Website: home-depot
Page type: payment
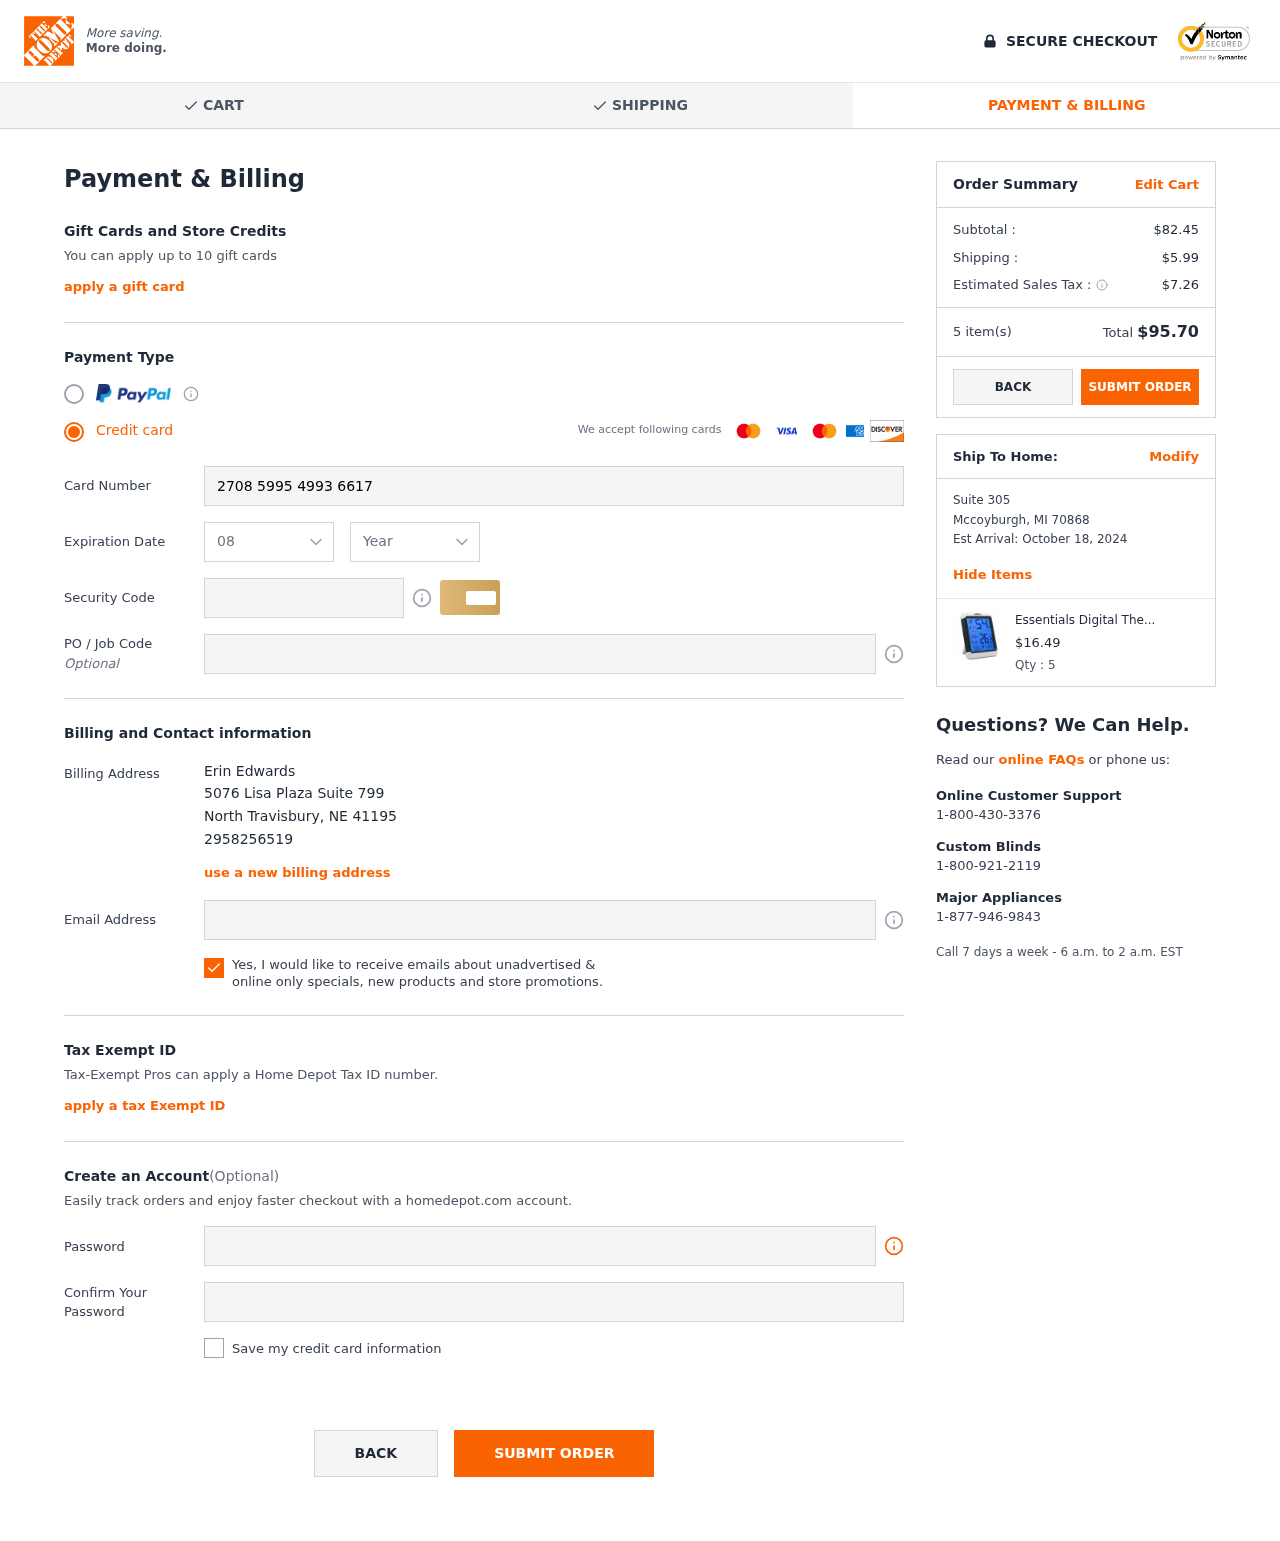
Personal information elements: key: PII_CARD_CVV
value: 394
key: PII_CARD_EXPIRY_MONTH
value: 08
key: PII_CARD_EXPIRY_YEAR
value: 26
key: PII_CARD_NUMBER
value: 2708 5995 4993 6617
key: PII_CITY
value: North Travisbury
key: PII_CITY2
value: Mccoyburgh
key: PII_EMAIL
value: erinedwards@yahoo.com
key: PII_FULLNAME
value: Erin Edwards
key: PII_JOB_CODE
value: J295719
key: PII_PHONE
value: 2958256519
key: PII_POSTCODE
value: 41195
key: PII_POSTCODE2
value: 70868
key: PII_STATE_ABBR
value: NE
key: PII_STATE_ABBR2
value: MI
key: PII_STREET
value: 5076 Lisa Plaza Suite 799
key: PII_STREET2
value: Suite 305
Product elements: key: PRODUCT1_NAME
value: Essentials Digital Thermo-Hygrometer Indoor Thermometer Hygrometer Temperature and Humidity Meter Cl
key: PRODUCT1_PRICE
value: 16.49
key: PRODUCT1_QUANTITY
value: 5
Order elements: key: ORDER_SUBTOTAL
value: $82.45
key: ORDER_SHIPPING_COST
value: $5.99
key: ORDER_TAX
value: $7.26
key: ORDER_NUM_ITEMS
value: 5 item(s)
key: ORDER_TOTAL
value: $95.70
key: ORDER_DELIVERY_DATE
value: October 18, 2024